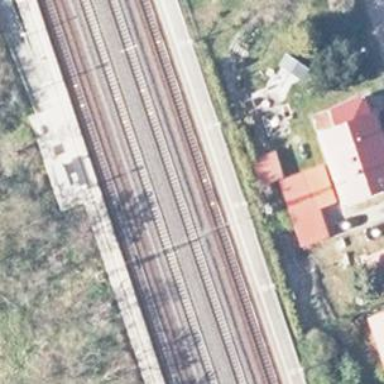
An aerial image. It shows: Close-up of railway platform edge.